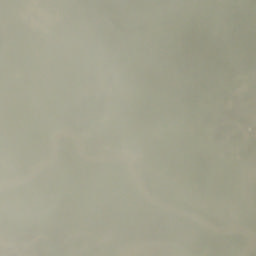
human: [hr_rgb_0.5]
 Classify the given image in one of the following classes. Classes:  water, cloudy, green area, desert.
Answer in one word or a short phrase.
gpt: cloudy